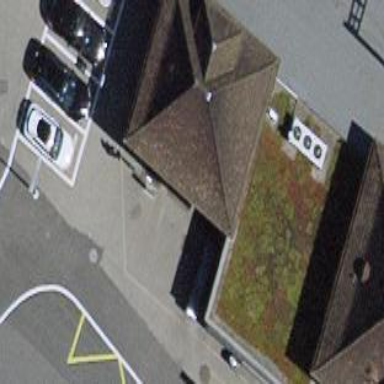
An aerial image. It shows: Transportation building.